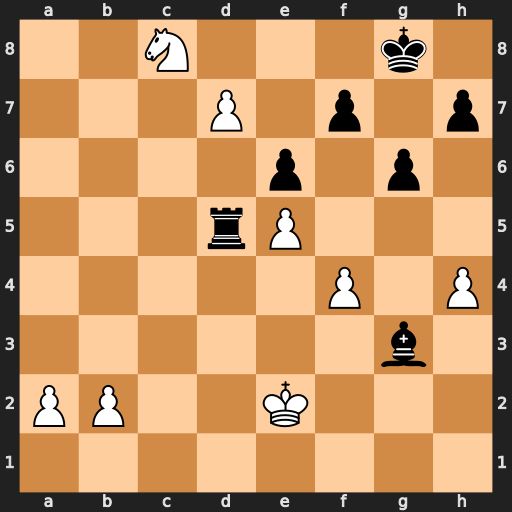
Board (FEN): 2N3k1/3P1p1p/4p1p1/3rP3/5P1P/6b1/PP2K3/8
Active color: w
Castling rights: -
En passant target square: -
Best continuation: Ne7+ Kf8 Nxd5